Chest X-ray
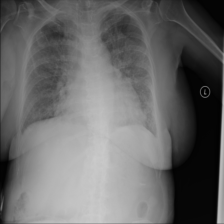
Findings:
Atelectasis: negative
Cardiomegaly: negative
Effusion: negative
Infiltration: positive
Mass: negative
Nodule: negative
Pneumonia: negative
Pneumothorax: negative
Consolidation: negative
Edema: positive
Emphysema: negative
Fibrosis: negative
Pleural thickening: negative
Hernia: negative